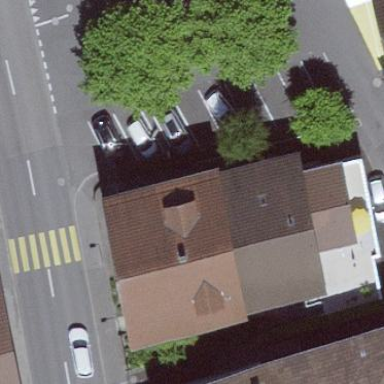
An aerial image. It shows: Street side parking area.